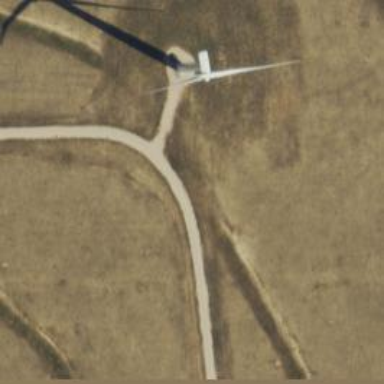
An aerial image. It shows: Road designated for service vehicles specifically for accessing wind farm.